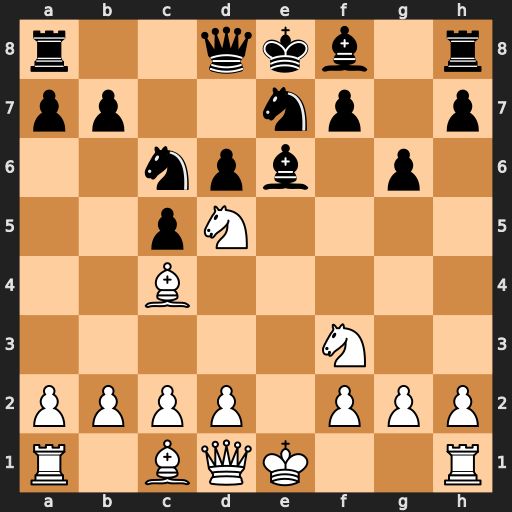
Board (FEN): r2qkb1r/pp2np1p/2npb1p1/2pN4/2B5/5N2/PPPP1PPP/R1BQK2R
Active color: w
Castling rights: KQkq
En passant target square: -
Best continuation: Nf6#